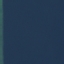
Land use / land cover: SeaLake